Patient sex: M
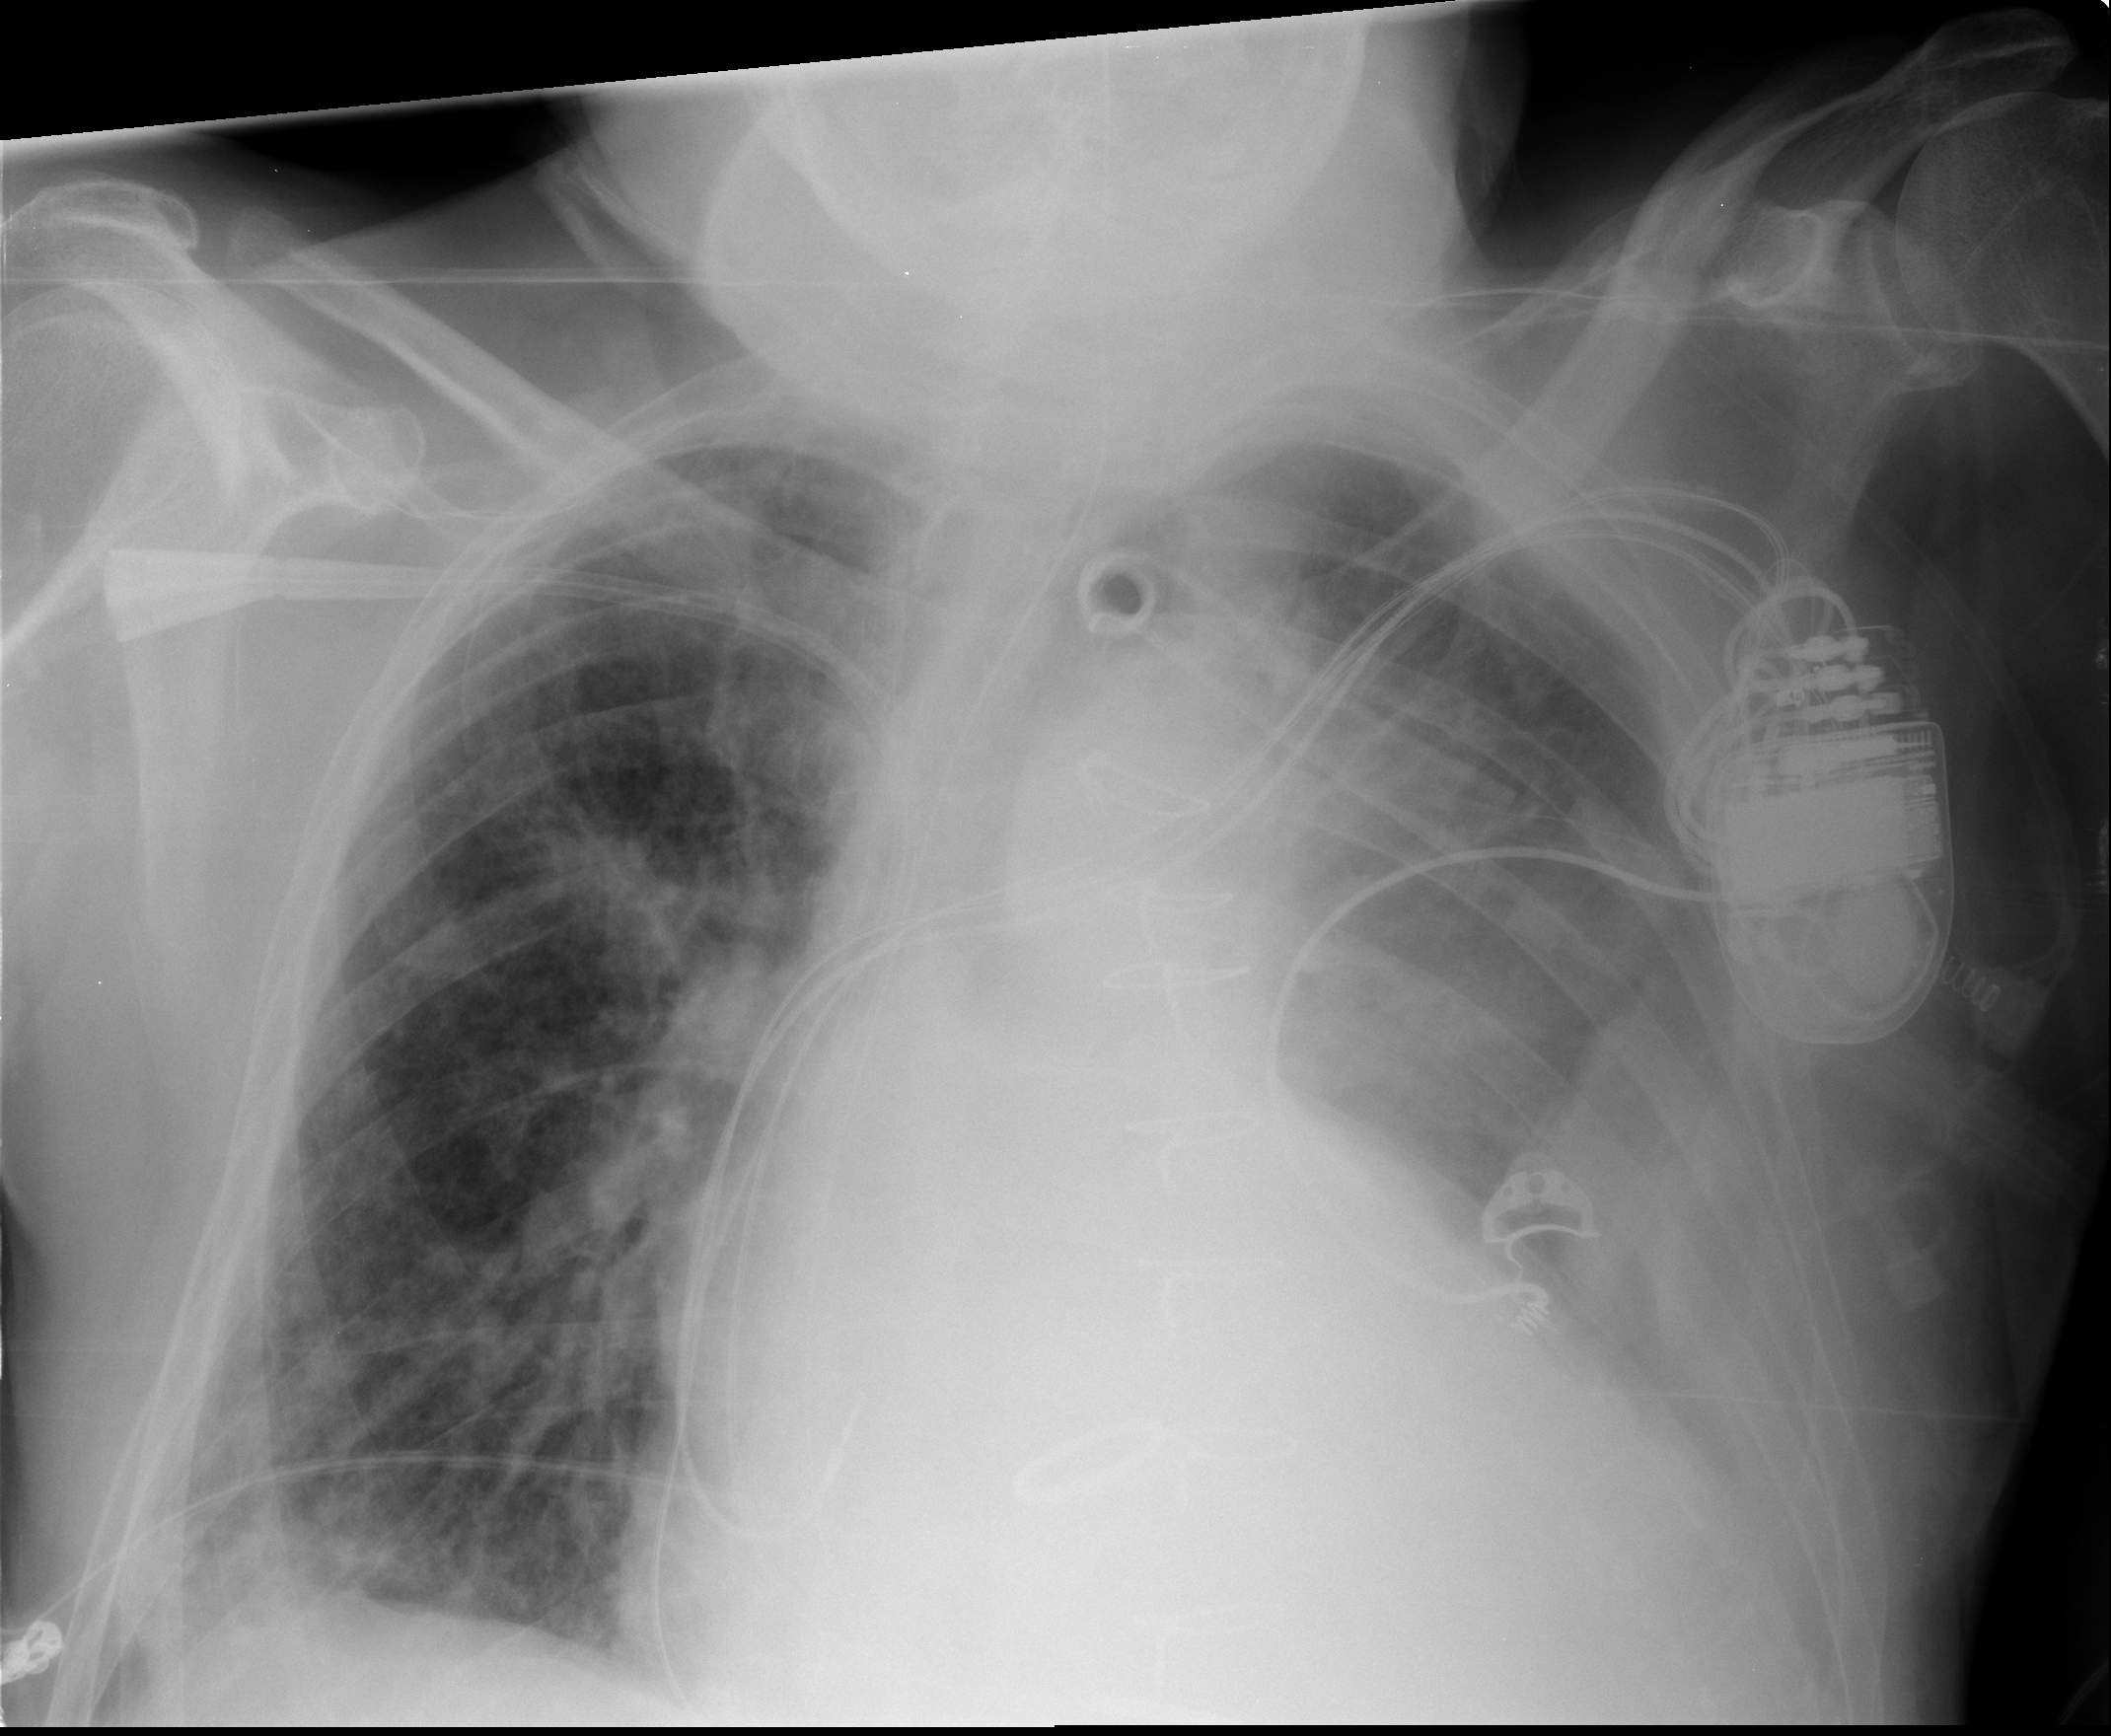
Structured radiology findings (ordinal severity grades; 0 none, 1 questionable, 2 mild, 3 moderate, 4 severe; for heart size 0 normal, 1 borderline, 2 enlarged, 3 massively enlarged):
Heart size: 2
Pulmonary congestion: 2
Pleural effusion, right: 2
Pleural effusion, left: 3
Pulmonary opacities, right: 3
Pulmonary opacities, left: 0
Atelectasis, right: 2
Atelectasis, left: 3